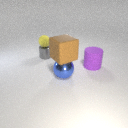
large purple rubber cylinder in front of small gray metal cylinder